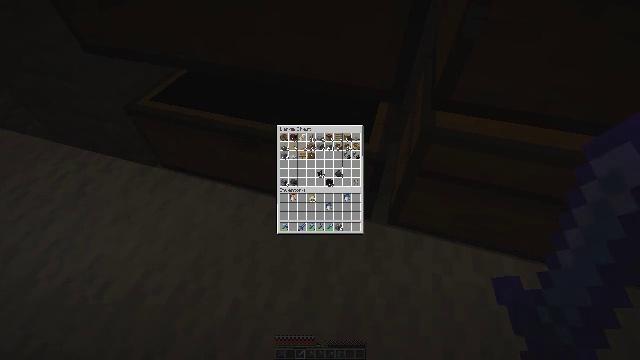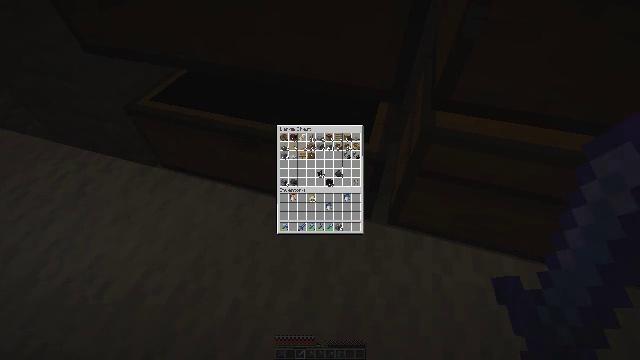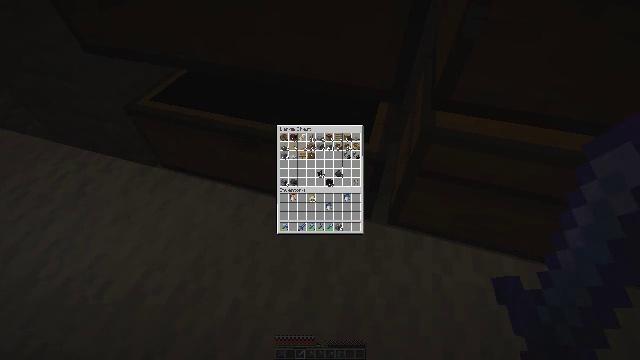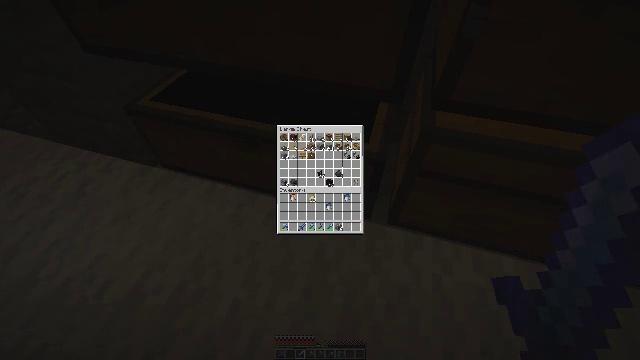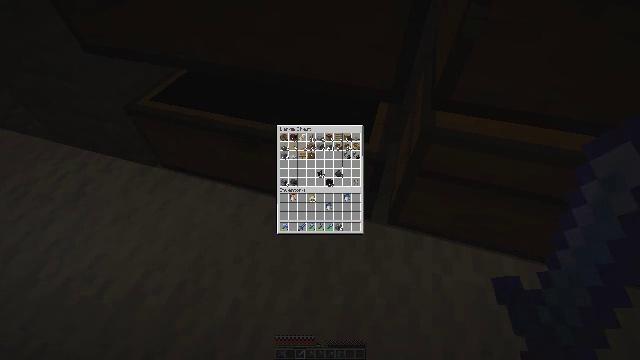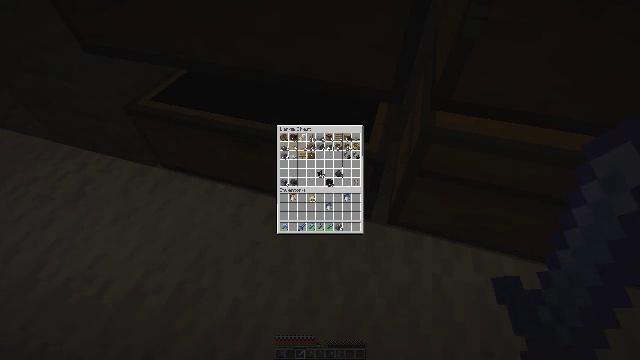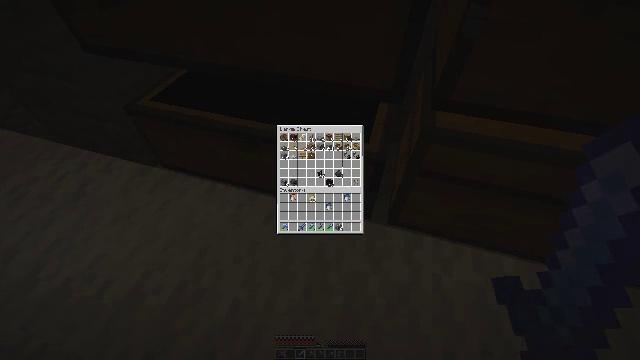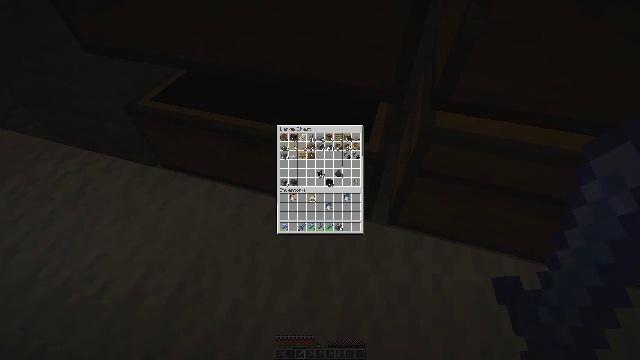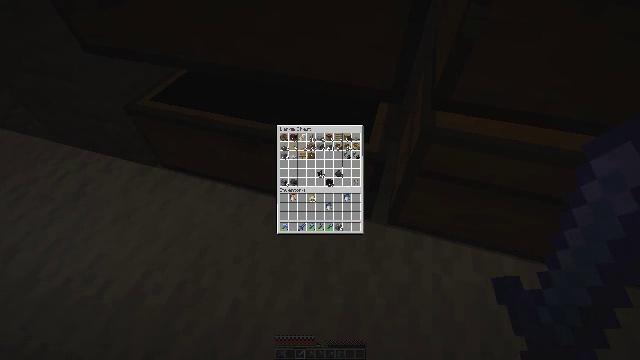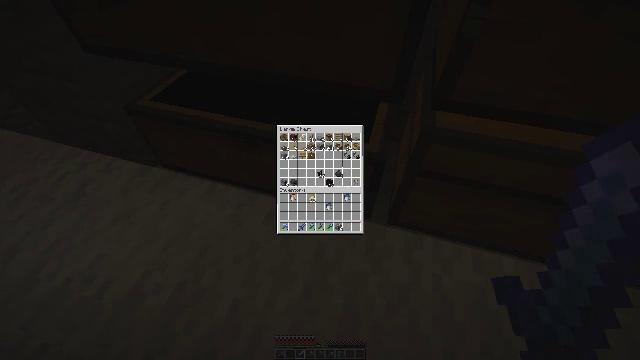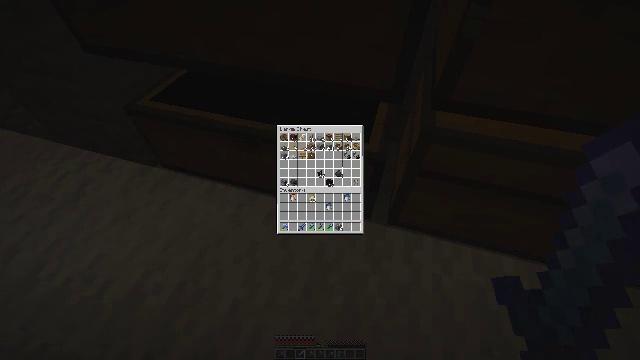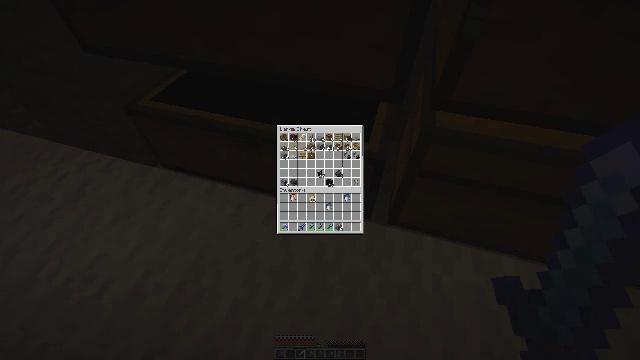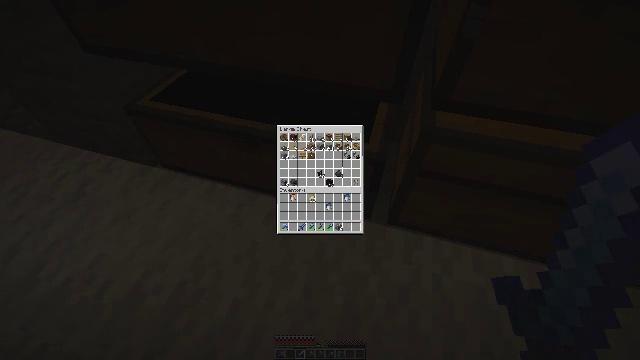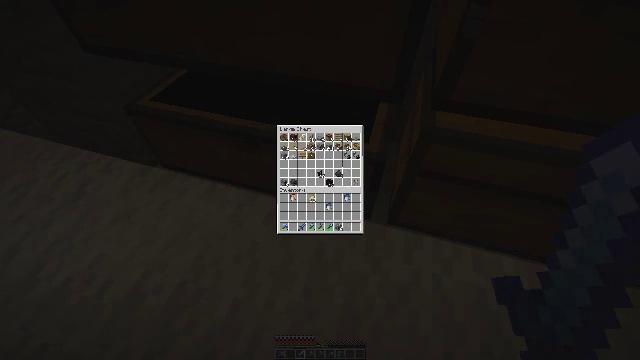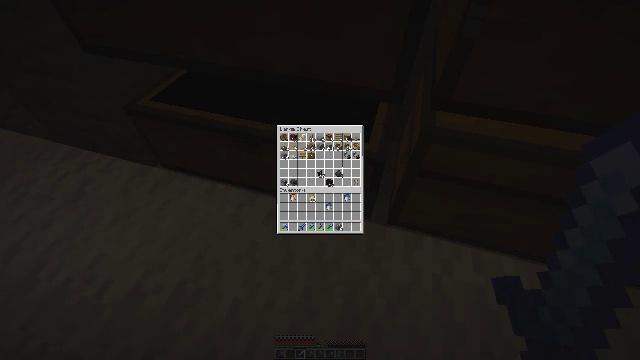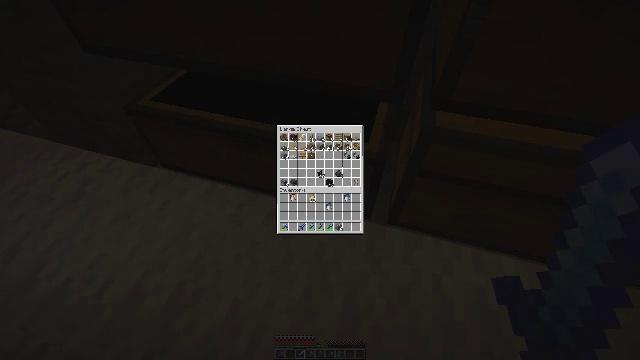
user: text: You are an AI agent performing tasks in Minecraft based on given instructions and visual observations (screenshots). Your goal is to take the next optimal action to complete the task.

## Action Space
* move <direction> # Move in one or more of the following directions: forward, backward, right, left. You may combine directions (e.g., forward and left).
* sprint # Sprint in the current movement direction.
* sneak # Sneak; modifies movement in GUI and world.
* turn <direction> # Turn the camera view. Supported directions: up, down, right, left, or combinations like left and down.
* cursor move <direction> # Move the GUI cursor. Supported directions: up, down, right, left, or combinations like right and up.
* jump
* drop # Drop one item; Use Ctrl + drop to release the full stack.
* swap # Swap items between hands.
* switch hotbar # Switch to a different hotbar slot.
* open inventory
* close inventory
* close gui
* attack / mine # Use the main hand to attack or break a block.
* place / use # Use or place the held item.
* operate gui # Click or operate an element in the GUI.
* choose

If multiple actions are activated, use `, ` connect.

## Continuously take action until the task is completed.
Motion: motion action
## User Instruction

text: Retrieve vines from walls or cliffs.
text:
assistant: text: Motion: no_op
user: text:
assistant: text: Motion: no_op
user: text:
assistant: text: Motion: no_op
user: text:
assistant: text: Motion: no_op
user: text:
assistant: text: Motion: no_op
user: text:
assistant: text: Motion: no_op
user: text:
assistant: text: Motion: no_op
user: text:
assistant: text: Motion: no_op
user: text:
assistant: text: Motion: no_op
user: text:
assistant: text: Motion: no_op
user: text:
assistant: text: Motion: no_op
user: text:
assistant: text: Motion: no_op
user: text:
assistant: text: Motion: no_op
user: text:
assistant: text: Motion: no_op
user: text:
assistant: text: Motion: no_op
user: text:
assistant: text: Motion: no_op
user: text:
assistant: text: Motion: no_op
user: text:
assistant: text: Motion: no_op
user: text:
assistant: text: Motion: no_op
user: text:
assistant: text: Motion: no_op
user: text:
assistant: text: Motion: no_op
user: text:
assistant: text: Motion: no_op
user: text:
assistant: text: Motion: no_op
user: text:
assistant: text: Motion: no_op
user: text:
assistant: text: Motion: no_op
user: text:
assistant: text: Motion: no_op
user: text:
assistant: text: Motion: no_op
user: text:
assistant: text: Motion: no_op
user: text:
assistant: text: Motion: no_op
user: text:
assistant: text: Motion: no_op